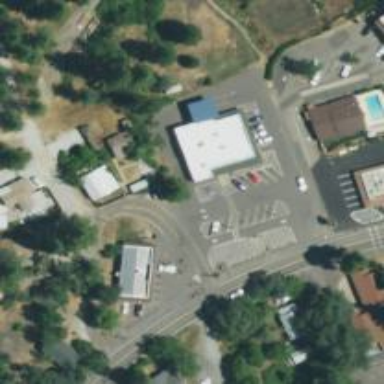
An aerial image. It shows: Post office.